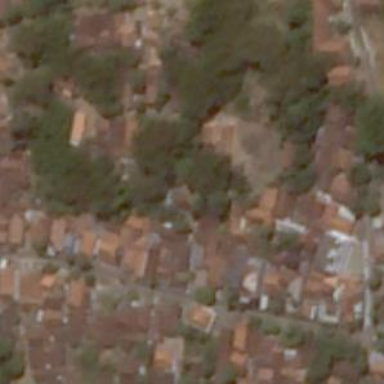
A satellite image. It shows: Village area.